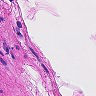
Metastatic tissue present: no